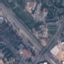
Land use / land cover: Highway